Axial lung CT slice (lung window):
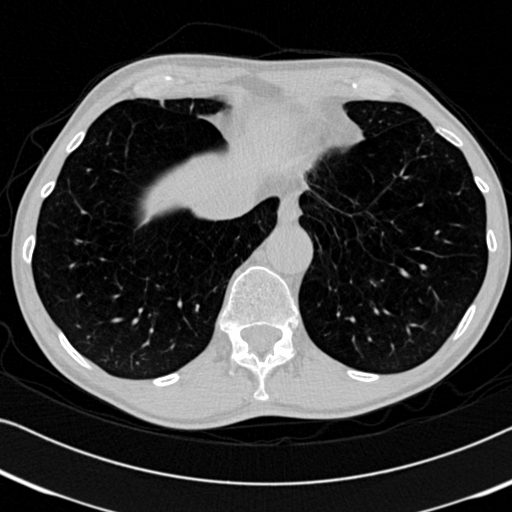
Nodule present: no